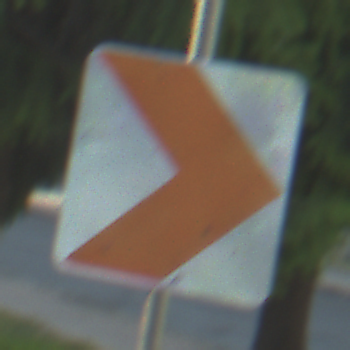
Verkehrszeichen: RichtungstafelnInKurvenKleinLinks
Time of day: SunriseSunset
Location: Outdoor (Suburban)
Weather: PartlyCloudy
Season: NotSpecified
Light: Natural